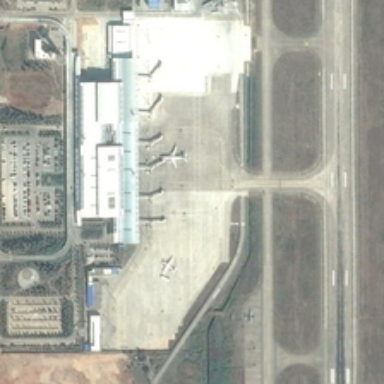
An airport with several planes .